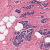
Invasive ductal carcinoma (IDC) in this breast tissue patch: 1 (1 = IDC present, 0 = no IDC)